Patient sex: M
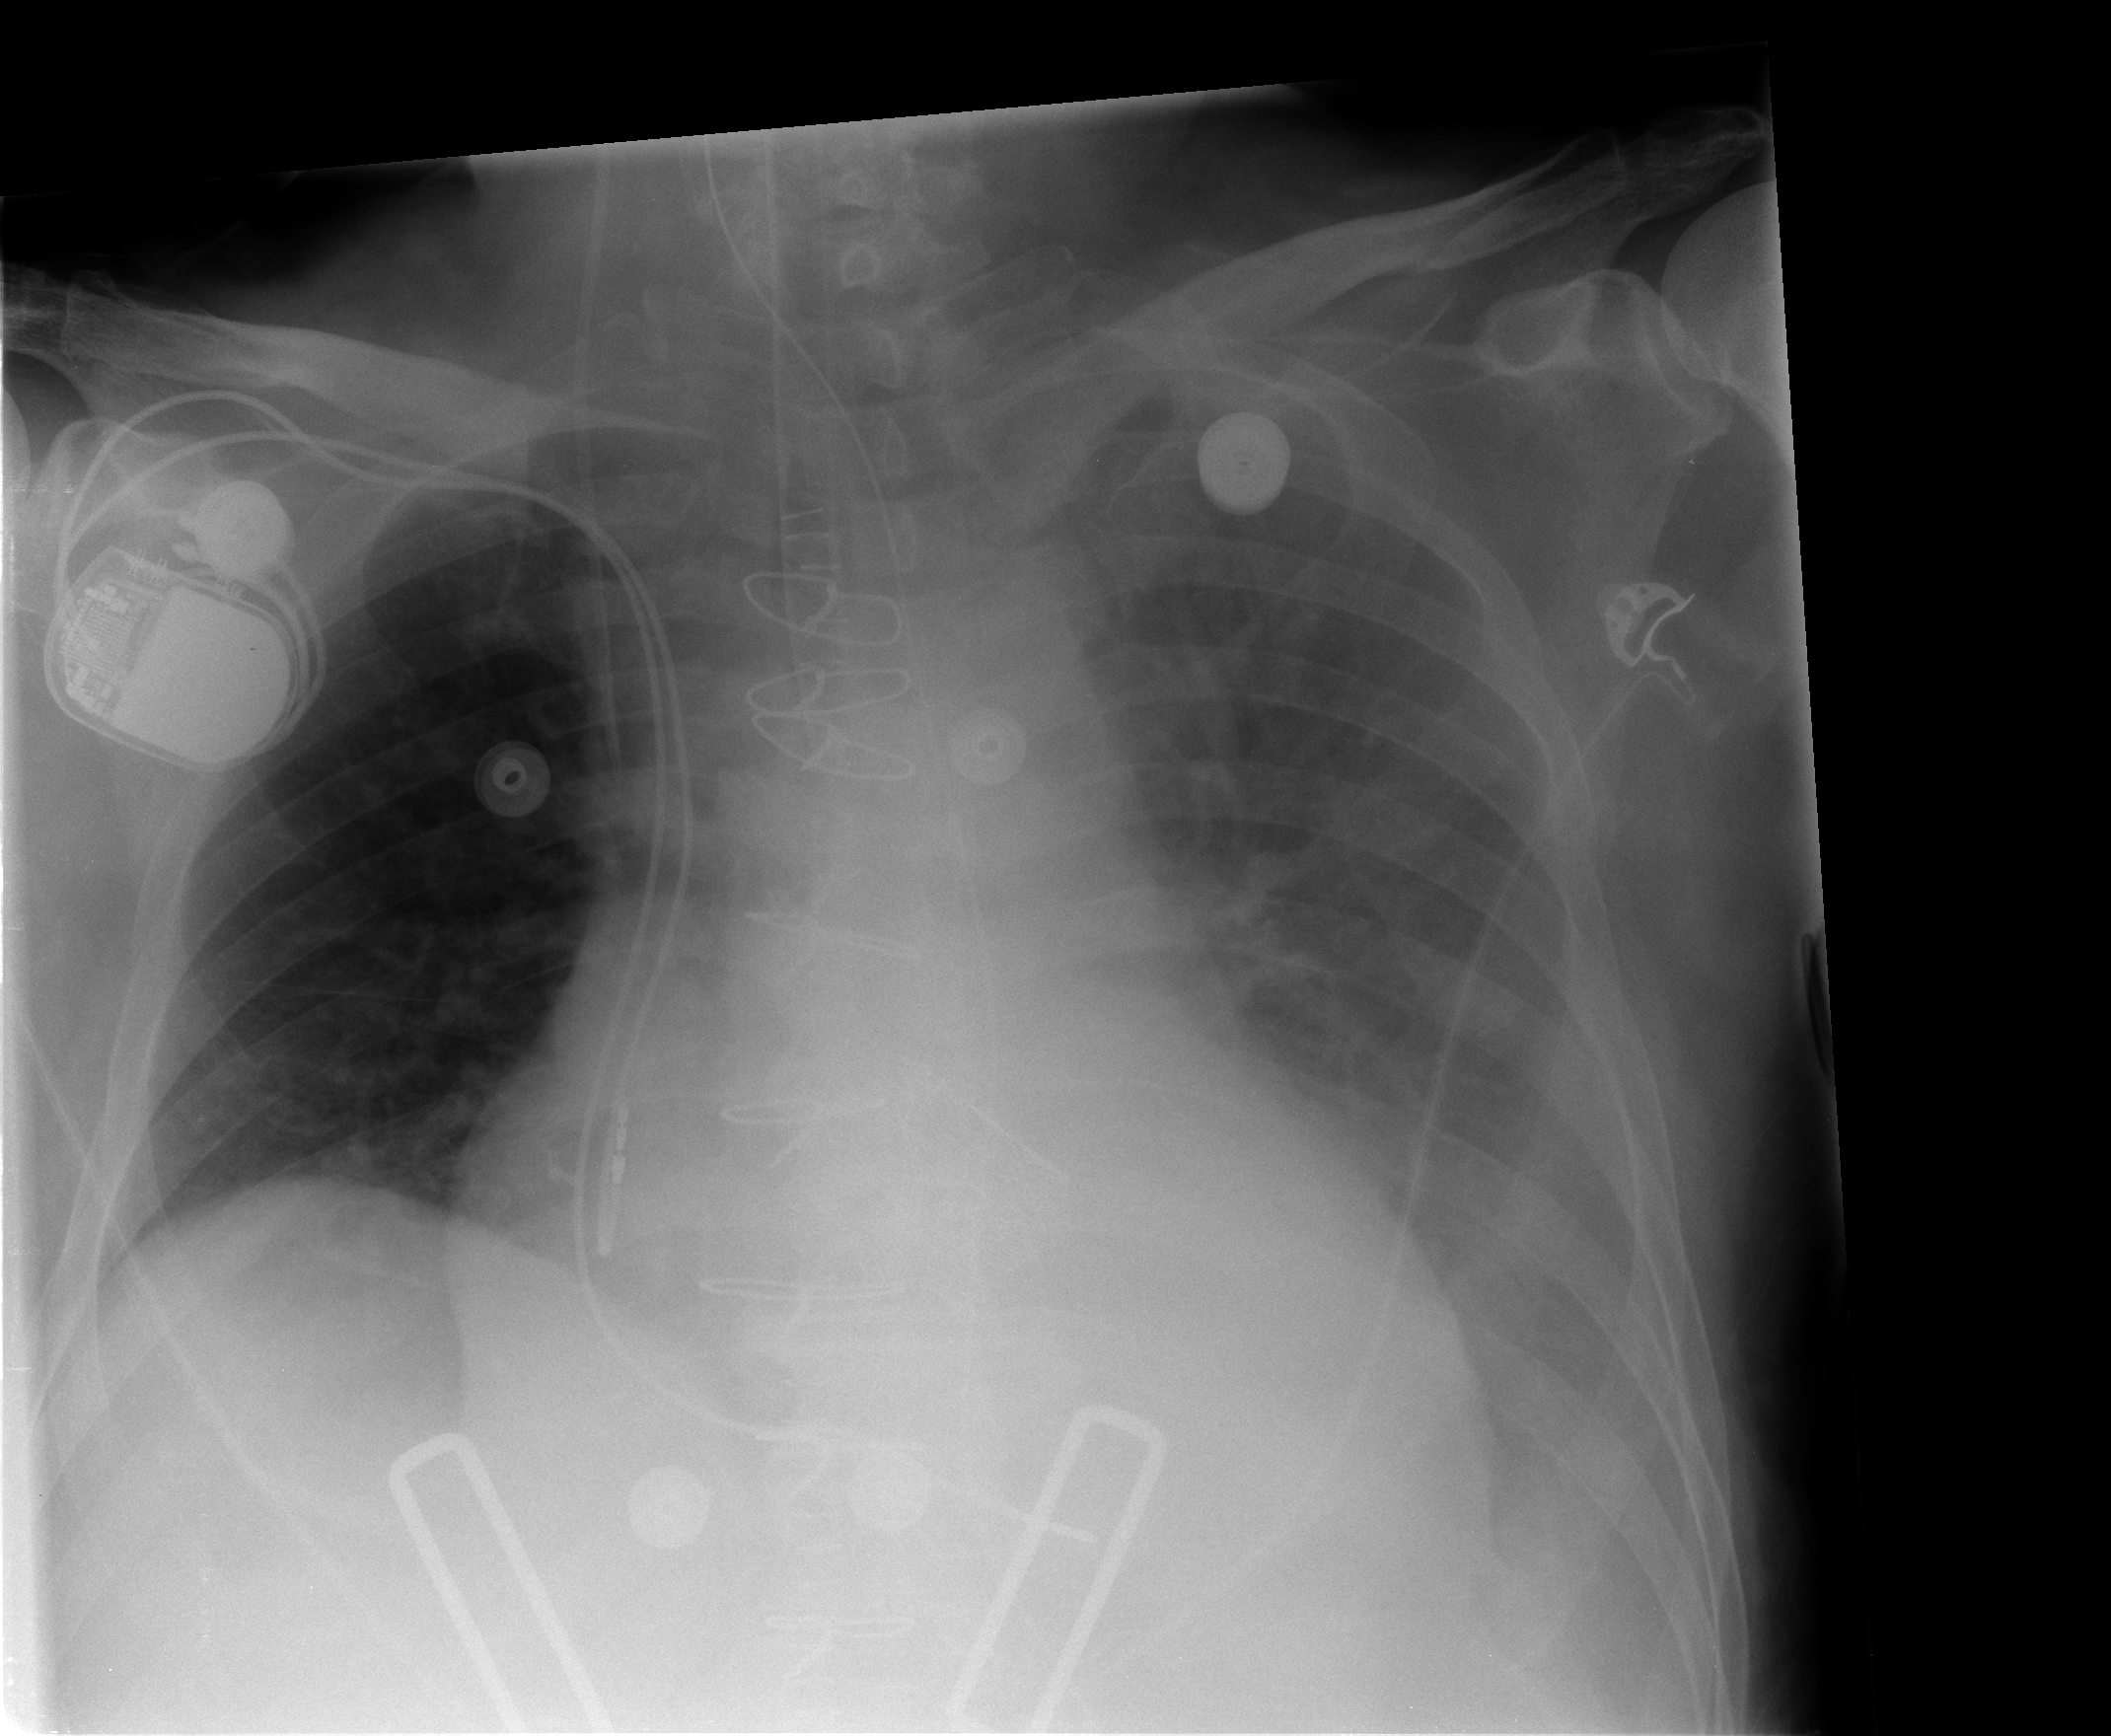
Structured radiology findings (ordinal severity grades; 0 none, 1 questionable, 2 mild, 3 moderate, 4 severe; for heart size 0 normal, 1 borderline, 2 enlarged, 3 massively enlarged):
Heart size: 2
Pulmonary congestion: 2
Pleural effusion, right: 0
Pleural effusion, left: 3
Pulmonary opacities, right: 2
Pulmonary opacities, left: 1
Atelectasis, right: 1
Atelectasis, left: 2